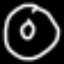
Label: donut